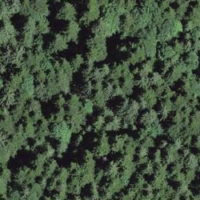
EUNIS habitat code: 43
Species observed at this site:
Sanicula europaea